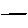
Label: line